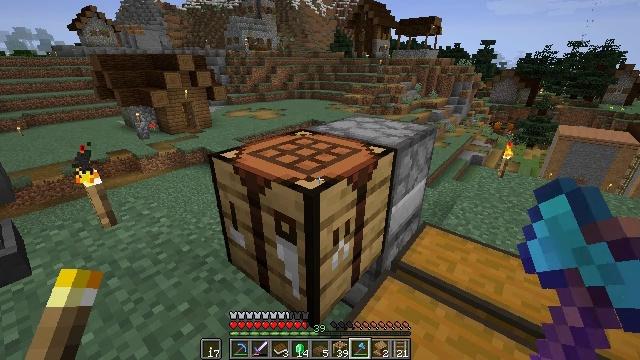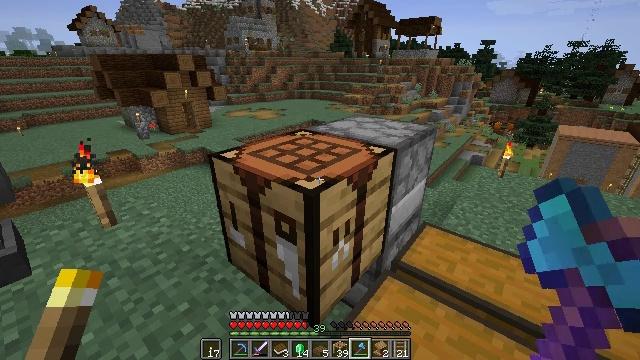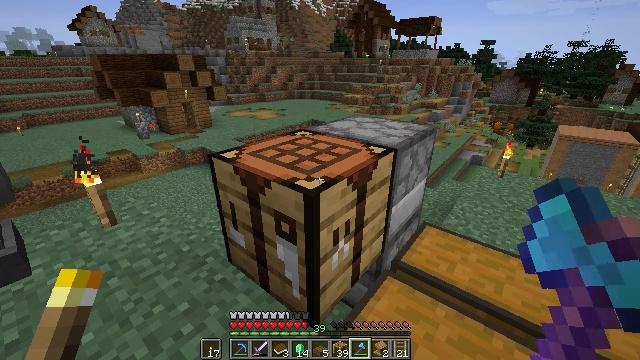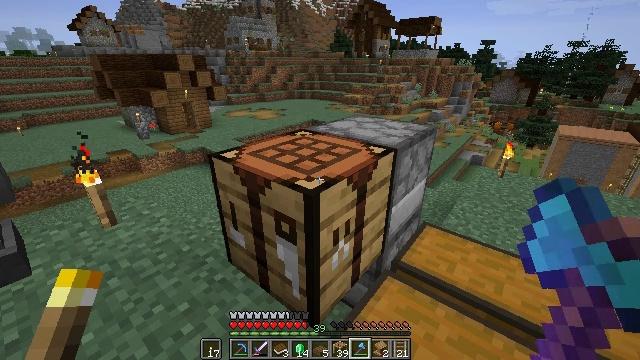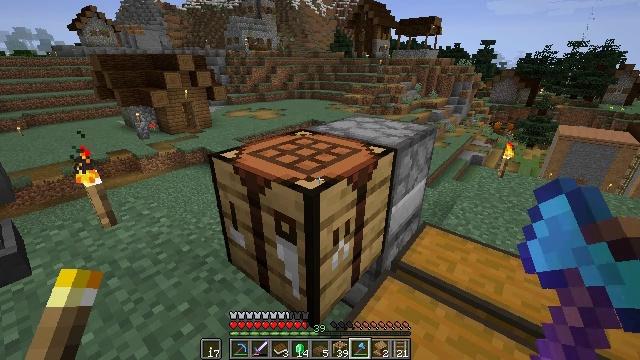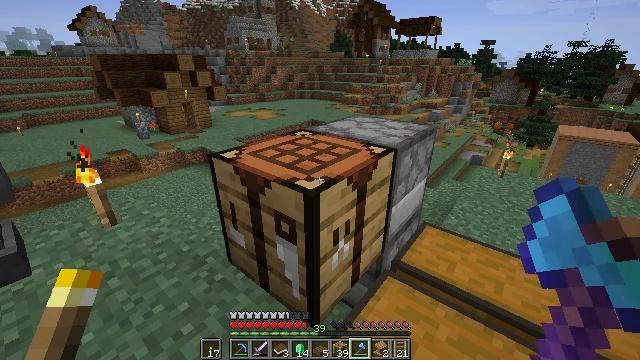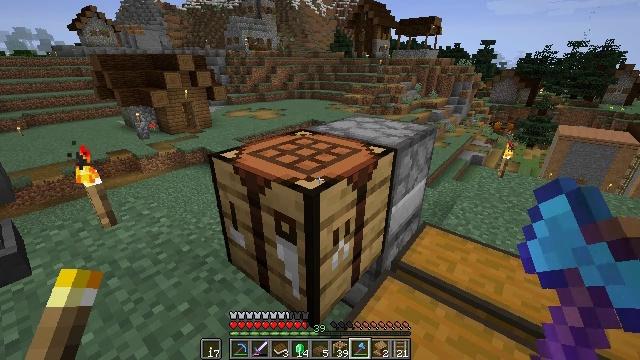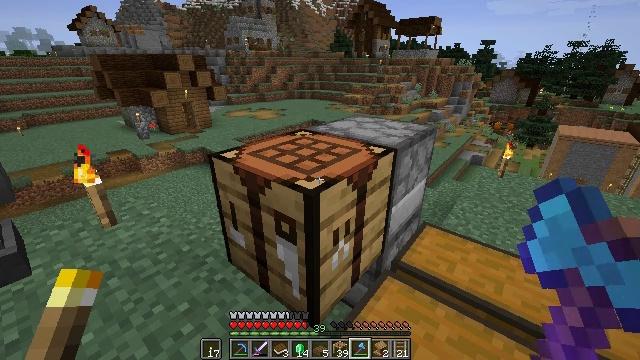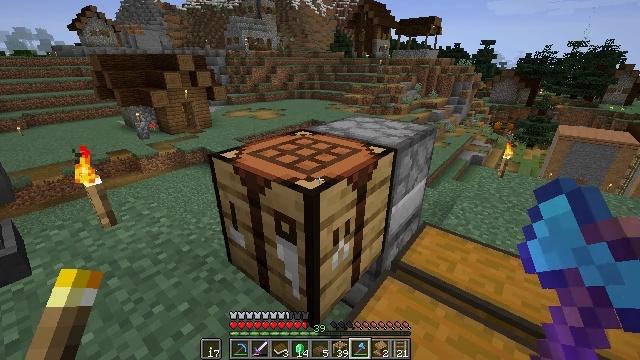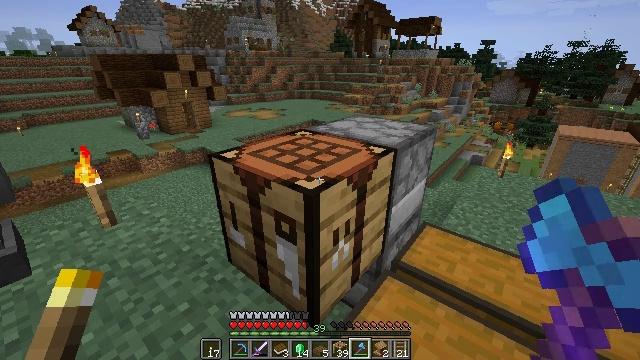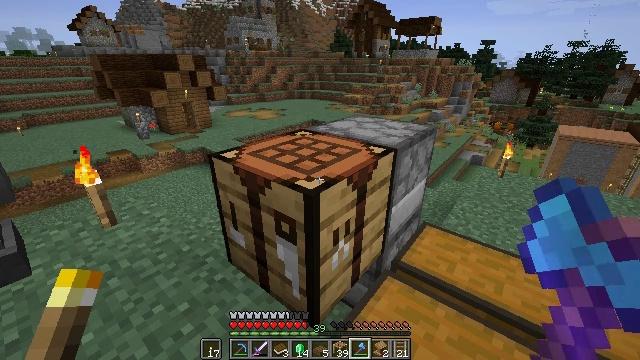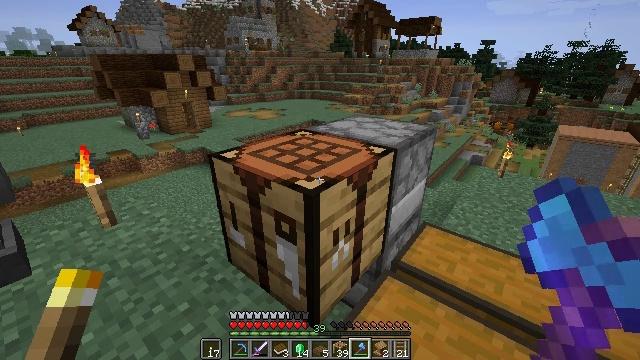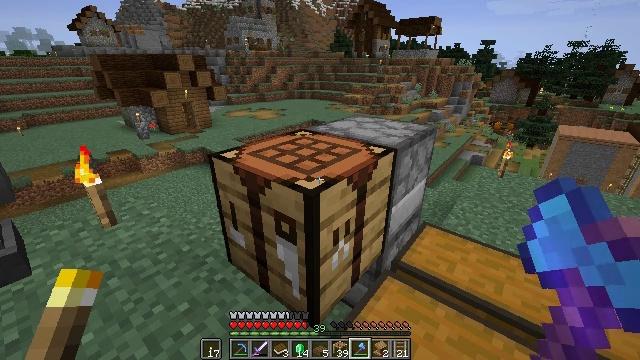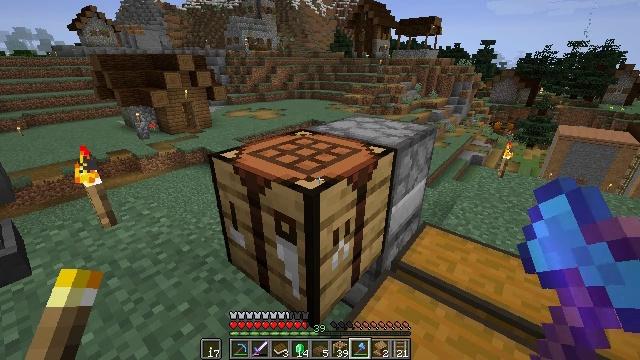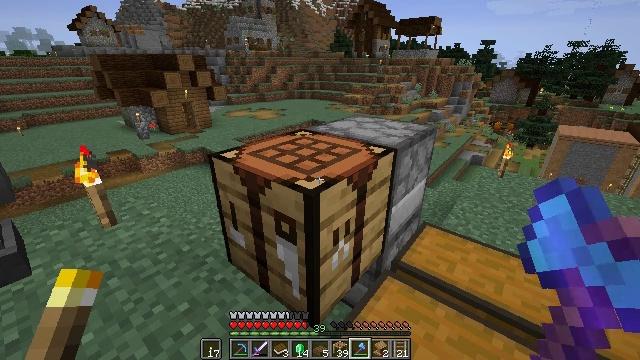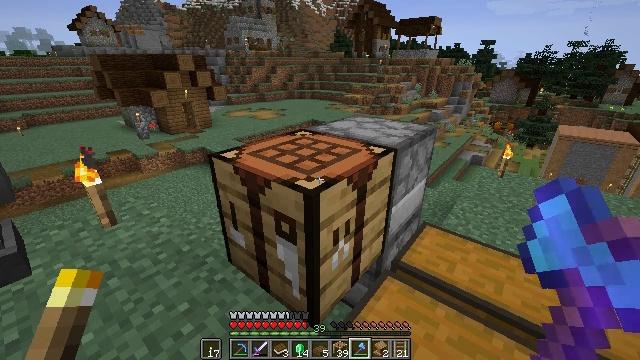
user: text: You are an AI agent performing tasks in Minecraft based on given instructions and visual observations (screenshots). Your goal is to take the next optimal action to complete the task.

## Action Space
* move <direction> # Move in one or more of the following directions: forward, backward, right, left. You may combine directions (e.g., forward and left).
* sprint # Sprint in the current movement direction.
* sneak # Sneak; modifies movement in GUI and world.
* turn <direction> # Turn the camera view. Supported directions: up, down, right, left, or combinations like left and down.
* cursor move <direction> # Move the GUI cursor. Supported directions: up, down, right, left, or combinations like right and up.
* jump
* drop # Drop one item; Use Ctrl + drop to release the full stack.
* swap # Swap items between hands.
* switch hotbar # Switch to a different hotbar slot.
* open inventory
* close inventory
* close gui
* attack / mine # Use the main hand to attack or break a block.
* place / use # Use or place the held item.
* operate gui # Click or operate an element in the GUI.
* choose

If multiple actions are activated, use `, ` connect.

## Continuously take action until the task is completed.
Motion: motion action
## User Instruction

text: Gather the spruce slab by holding left button.
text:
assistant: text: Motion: no_op
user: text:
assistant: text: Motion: no_op
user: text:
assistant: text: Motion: no_op
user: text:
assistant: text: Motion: no_op
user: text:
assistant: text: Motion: no_op
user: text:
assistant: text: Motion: no_op
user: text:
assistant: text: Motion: no_op
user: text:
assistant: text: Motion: no_op
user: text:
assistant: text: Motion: no_op
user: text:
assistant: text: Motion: no_op
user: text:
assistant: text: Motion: no_op
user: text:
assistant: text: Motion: no_op
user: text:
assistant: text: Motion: no_op
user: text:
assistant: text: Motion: no_op
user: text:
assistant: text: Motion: no_op
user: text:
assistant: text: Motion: no_op
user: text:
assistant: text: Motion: no_op
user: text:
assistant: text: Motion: no_op
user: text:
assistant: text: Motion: no_op
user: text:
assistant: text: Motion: no_op
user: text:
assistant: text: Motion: no_op
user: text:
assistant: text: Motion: no_op
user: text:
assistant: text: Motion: no_op
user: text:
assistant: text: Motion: no_op
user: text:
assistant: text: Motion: no_op
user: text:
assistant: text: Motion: no_op
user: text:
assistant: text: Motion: no_op
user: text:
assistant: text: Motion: no_op
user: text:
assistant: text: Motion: no_op
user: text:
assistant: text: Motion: no_op